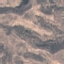
Land use / land cover class: HerbaceousVegetation